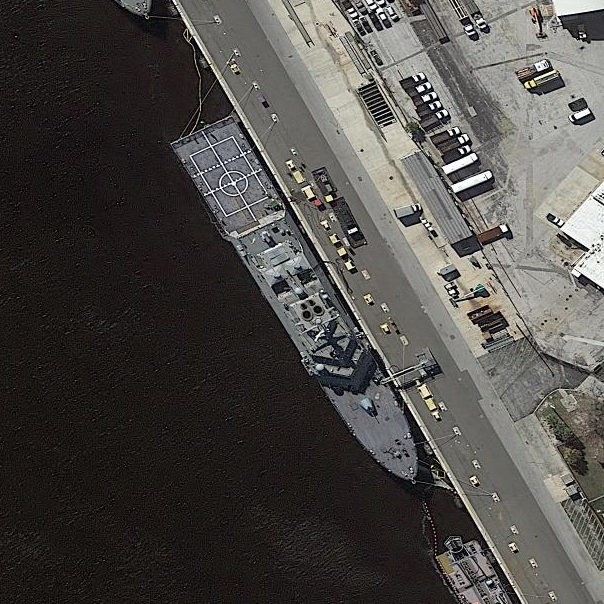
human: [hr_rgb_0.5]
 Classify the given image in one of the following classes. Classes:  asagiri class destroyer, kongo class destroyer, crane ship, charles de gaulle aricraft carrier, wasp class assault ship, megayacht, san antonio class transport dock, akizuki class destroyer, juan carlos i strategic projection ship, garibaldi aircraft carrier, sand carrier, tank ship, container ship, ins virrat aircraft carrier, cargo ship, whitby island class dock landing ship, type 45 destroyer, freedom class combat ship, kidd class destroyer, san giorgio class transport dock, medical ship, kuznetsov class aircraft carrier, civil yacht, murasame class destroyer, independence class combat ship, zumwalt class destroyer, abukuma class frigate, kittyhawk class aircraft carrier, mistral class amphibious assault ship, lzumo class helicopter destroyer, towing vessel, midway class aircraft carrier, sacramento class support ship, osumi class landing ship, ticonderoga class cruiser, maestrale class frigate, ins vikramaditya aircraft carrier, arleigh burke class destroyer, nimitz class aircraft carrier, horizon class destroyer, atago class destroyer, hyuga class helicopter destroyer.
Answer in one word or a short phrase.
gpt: Freedom class combat ship